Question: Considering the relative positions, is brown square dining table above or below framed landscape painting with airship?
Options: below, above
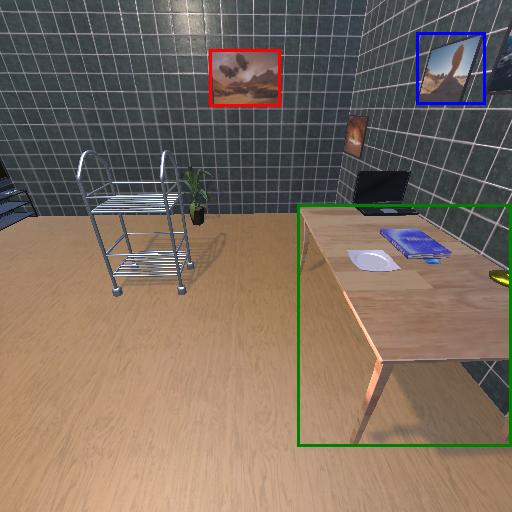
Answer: below